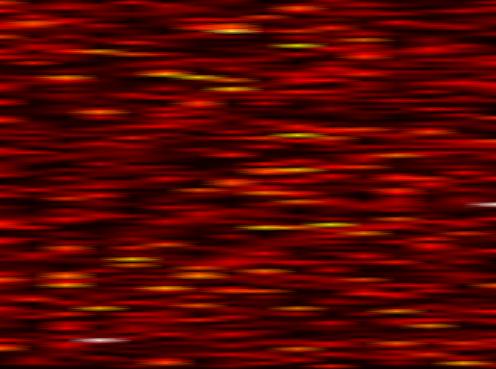
Label: FBMC